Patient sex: M
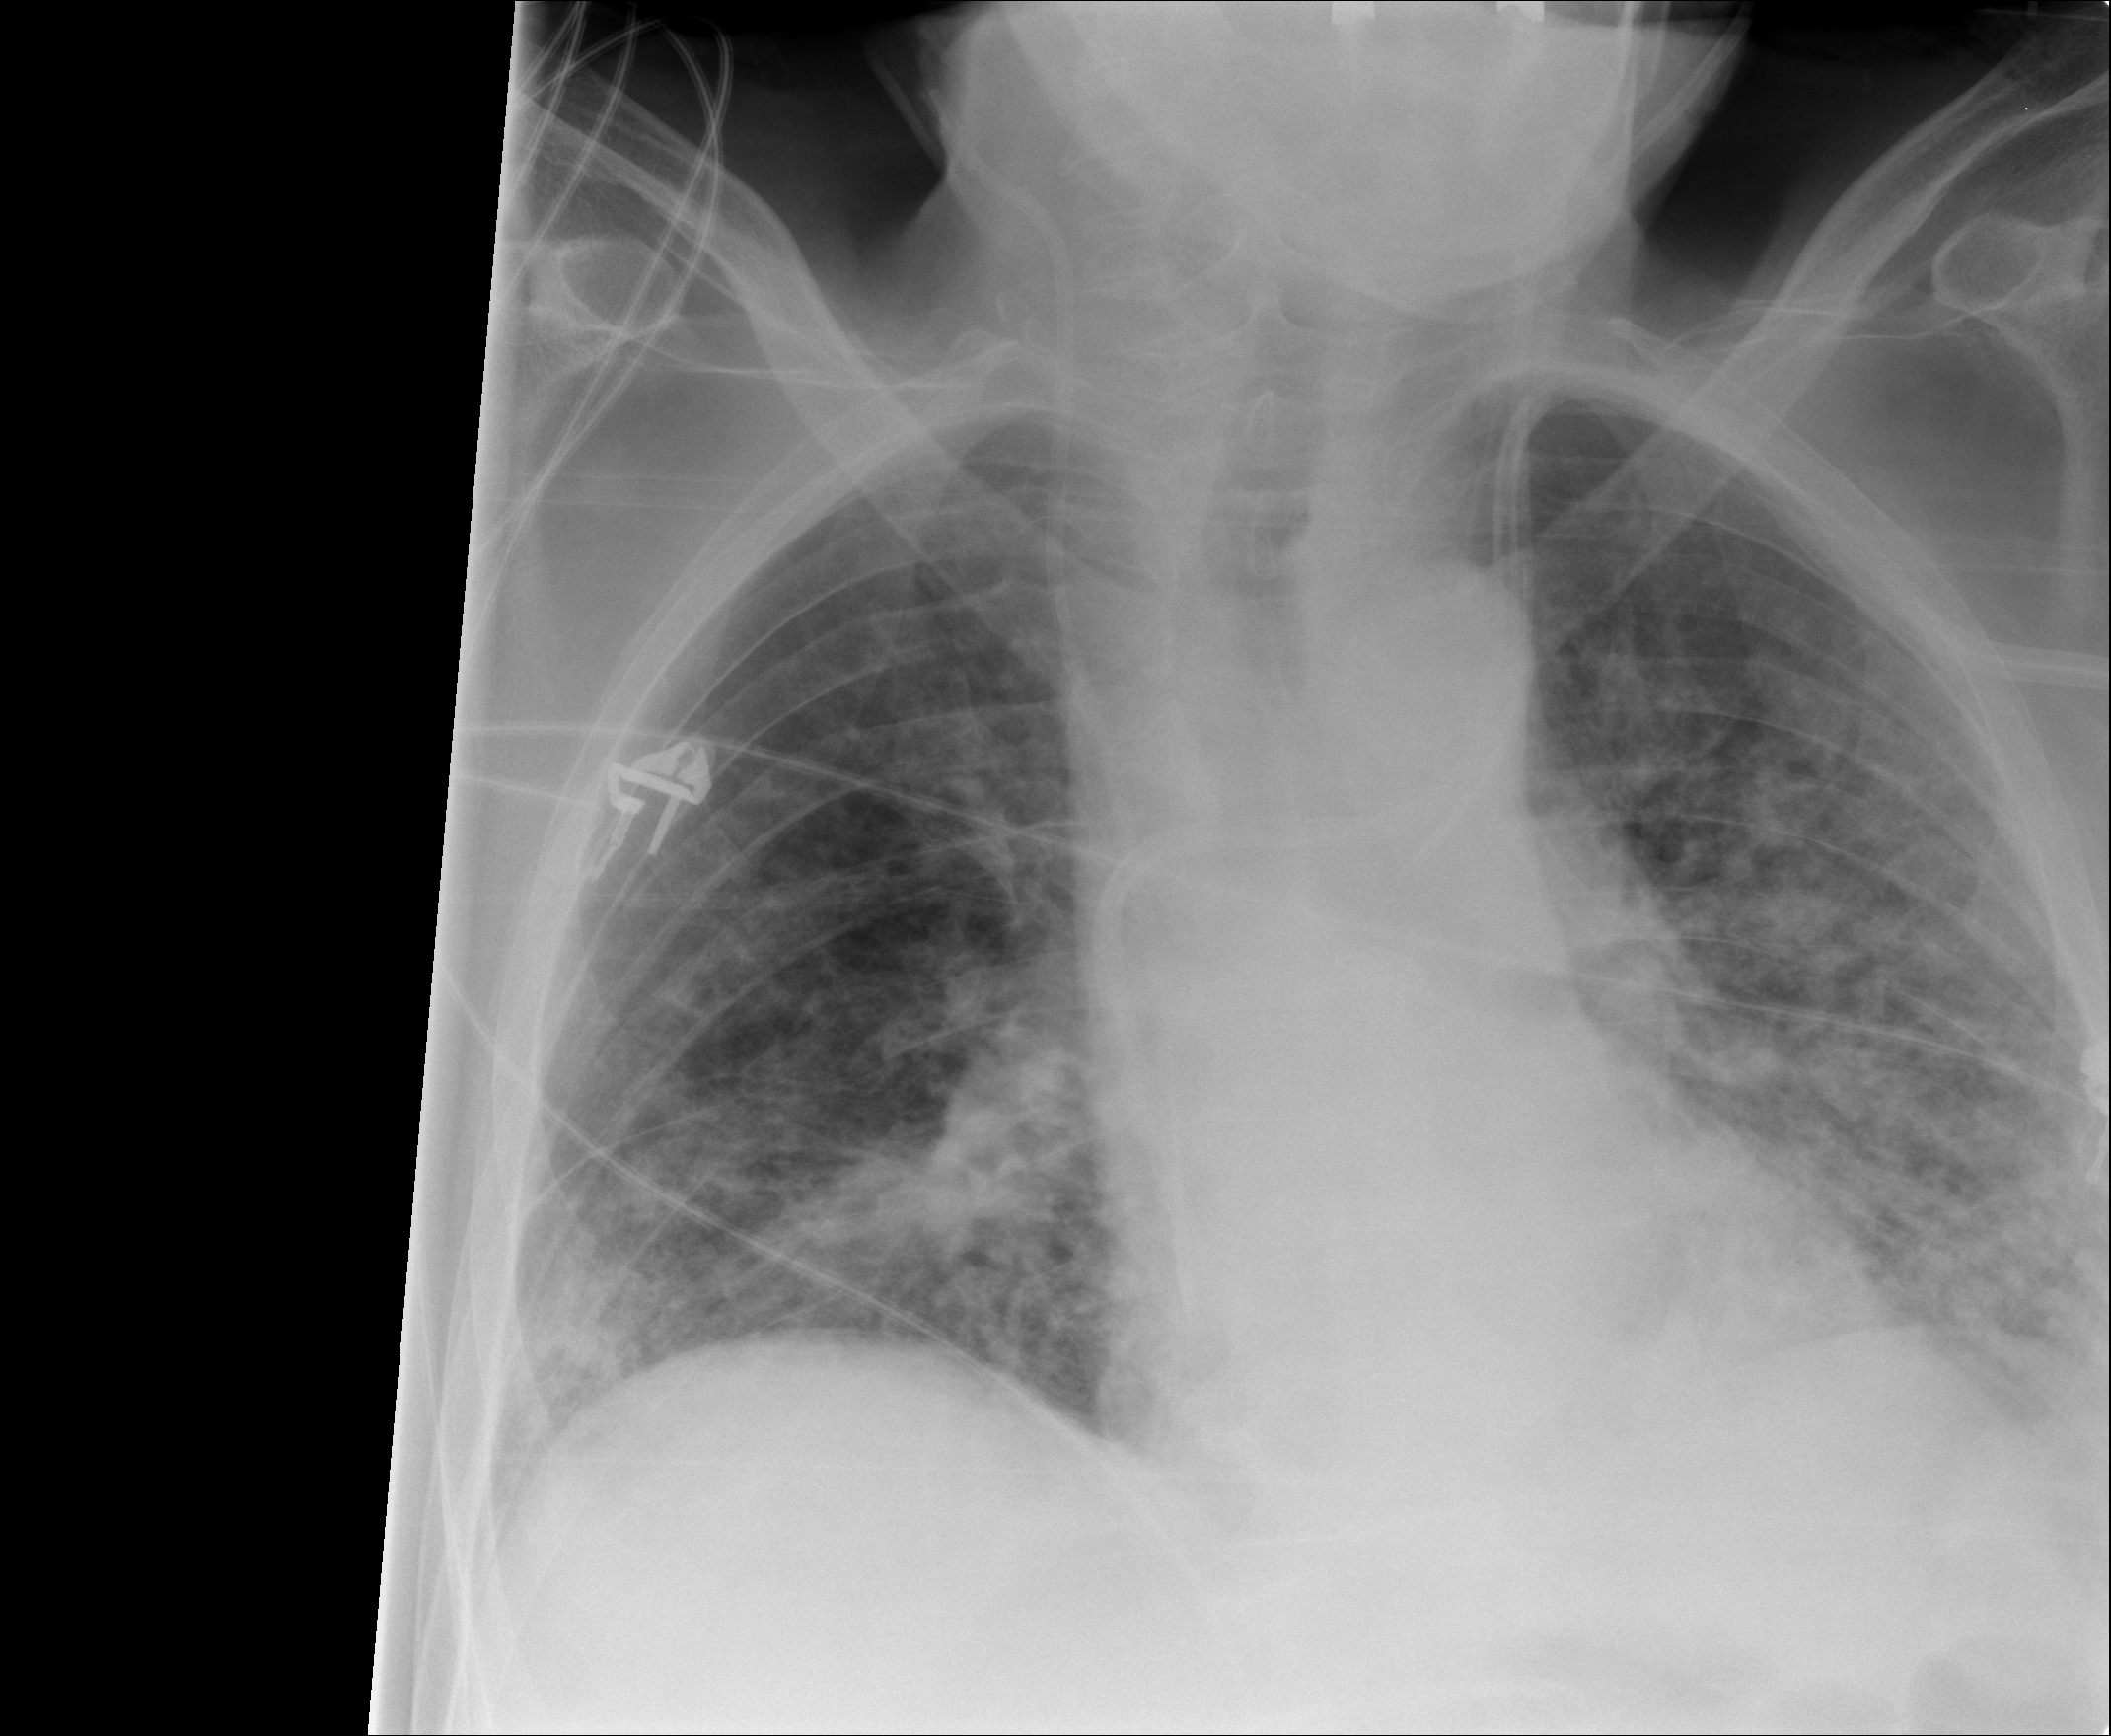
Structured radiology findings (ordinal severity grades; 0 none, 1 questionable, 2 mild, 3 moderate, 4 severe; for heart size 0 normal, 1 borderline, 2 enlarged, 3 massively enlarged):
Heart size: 0
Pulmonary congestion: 0
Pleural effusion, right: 0
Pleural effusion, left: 0
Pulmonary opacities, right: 3
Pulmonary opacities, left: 4
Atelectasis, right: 2
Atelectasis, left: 2